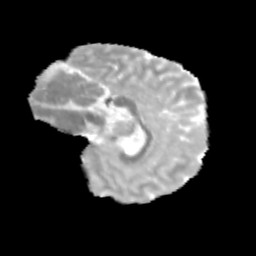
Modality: MD
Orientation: sagittal
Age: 11
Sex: male
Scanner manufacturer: siemens
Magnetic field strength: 3 T
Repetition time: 3.8 s
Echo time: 0.07 s